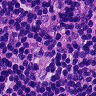
Metastatic tissue present: no